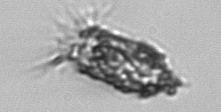
Label: Tintinnopsis